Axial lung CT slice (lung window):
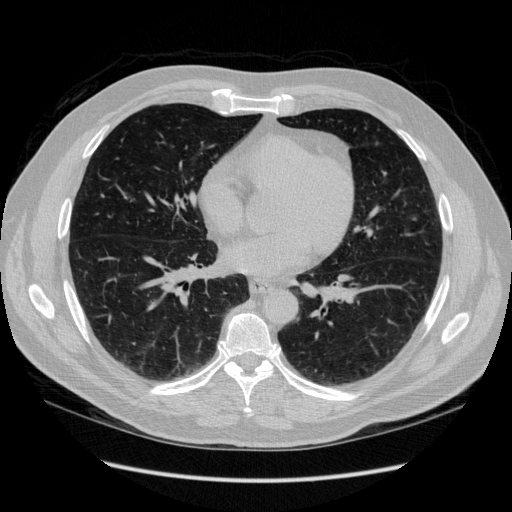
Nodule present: no